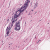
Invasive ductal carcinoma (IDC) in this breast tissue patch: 0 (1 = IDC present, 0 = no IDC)